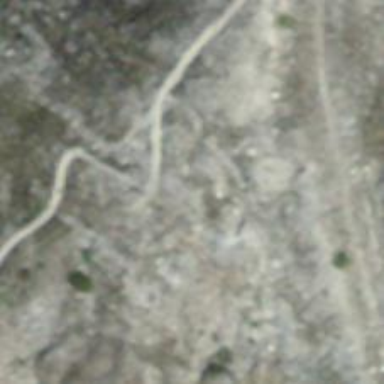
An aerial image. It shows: Path.